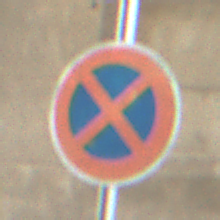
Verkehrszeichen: AbsolutesHalteverbot
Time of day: Midday
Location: Roofed (Beach)
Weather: Overcast
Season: NotSpecified
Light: Natural